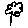
Label: flower